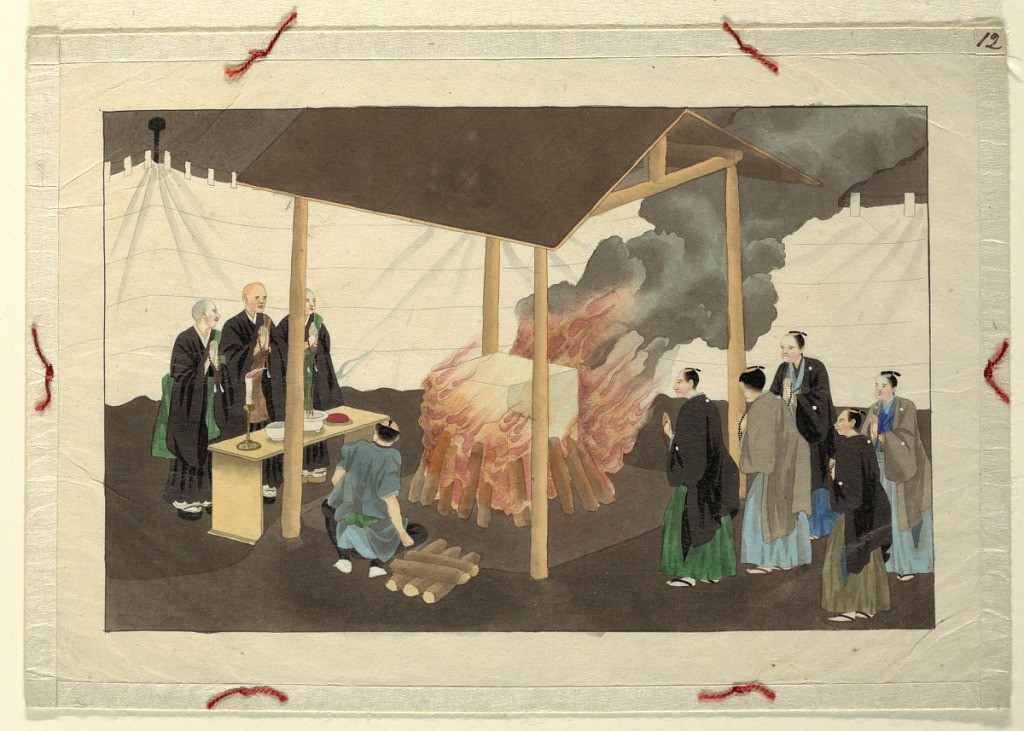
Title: One of Sixteen Scenes of the Death and Burial of a Man
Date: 19th century
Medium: Japan watercolor on silk or paper
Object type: drawing
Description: From a series of sixteen scenes of the death and burial of a man in Japan.